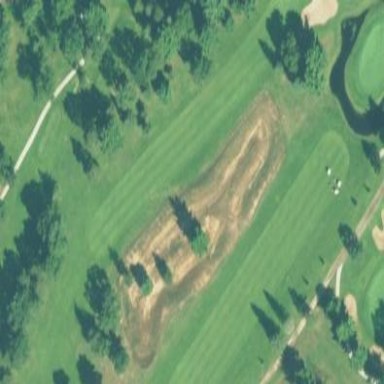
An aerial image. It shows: Grassy area designated as golf fairway.